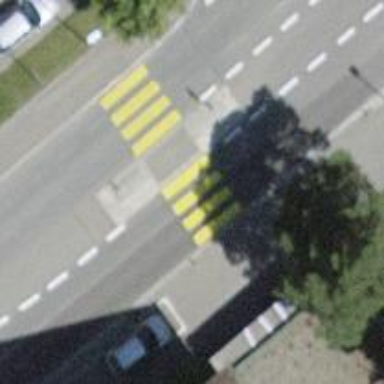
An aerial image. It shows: Zebra crossing with crossing island.